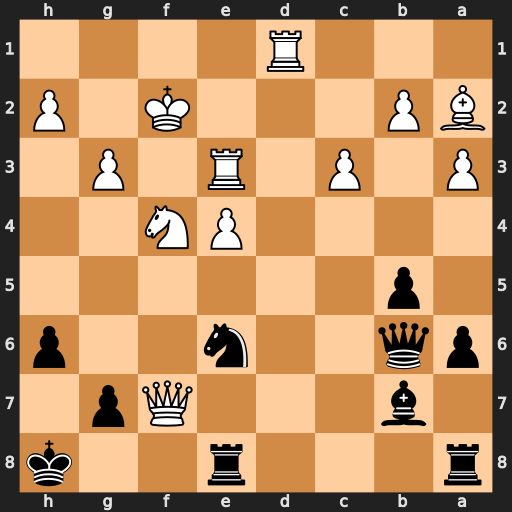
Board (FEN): r3r2k/1b3Qp1/pq2n2p/1p6/4PN2/P1P1R1P1/BP3K1P/3R4
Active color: b
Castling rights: -
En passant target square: -
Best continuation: Ng5 Ng6+ Kh7